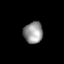
Tissue: lung
Cell type: Epithelial cells
Senescence score: 0.205
Nuclear area (px): 410
Mean DAPI intensity: 146.671